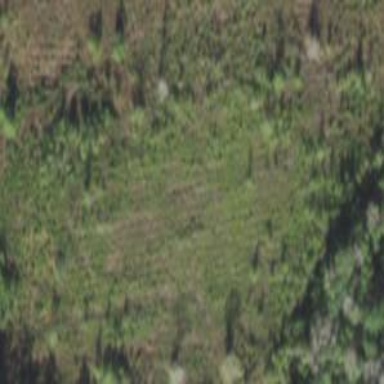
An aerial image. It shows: Forest dominated by needle-leaved trees.